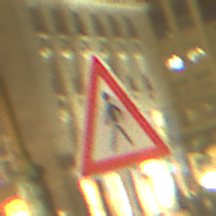
Verkehrszeichen: FussgaengerRechts
Umgebung: Outdoor, Urban
Tageszeit: Night
Wetter: Overcast
Licht: Artificial
Jahreszeit: NotSpecified
Kontrast: MediumContrast